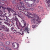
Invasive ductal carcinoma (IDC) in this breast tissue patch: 0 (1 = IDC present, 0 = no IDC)